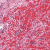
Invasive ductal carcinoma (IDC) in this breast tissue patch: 1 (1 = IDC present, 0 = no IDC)